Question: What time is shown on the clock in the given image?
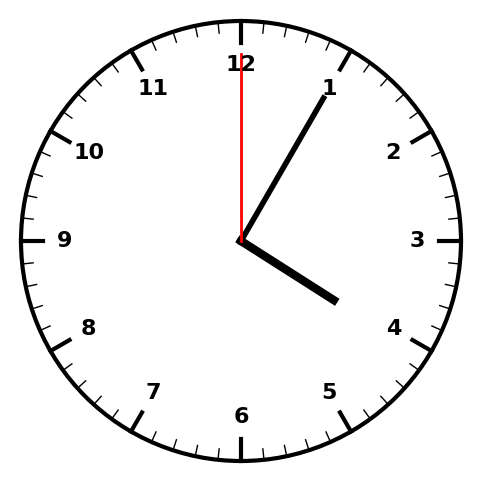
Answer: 04:05:00